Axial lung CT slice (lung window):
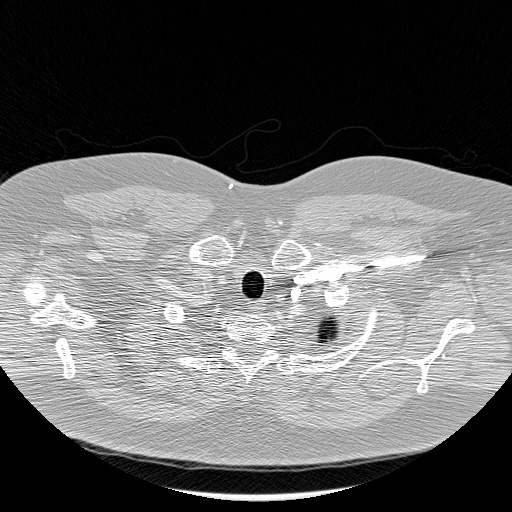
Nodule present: no